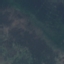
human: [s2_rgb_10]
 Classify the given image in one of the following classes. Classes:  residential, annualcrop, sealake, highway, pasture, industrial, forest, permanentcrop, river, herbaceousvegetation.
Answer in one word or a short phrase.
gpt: HerbaceousVegetation